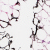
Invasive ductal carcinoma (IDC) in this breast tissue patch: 0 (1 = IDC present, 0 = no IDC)